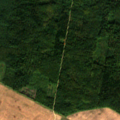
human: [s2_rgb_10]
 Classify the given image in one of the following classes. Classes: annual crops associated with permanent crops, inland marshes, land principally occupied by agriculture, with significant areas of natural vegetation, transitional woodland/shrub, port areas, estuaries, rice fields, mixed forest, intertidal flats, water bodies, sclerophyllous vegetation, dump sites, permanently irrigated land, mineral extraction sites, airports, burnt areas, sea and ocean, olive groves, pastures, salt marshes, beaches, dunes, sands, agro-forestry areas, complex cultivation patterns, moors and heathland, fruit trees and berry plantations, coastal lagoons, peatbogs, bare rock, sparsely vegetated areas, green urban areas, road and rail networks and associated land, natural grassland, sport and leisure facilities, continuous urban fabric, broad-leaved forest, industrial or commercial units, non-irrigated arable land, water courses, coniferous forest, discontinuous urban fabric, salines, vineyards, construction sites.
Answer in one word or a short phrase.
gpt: non-irrigated arable land, broad-leaved forest